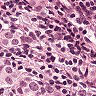
Metastatic tissue present: yes